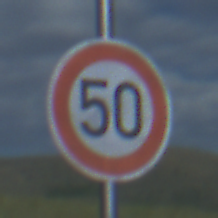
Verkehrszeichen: Geschwindigkeit50
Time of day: Night
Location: Outdoor (Nature)
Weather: PartlyCloudy
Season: NotSpecified
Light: Natural